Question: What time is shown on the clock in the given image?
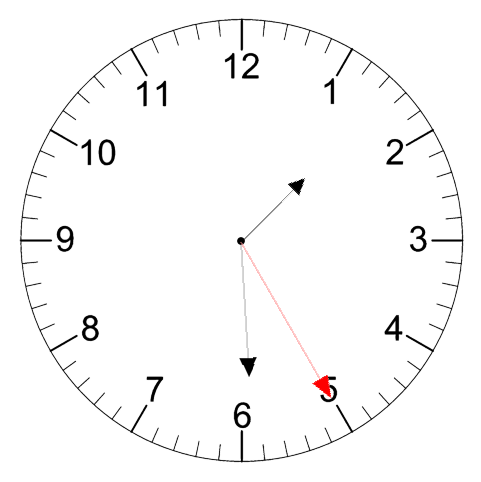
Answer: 01:29:25